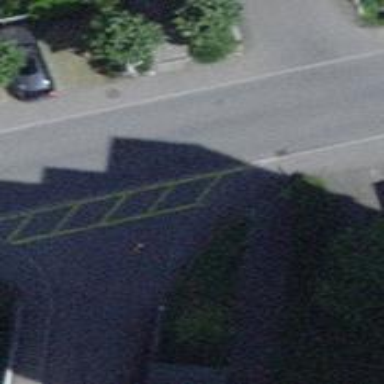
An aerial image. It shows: Public transport stop position.